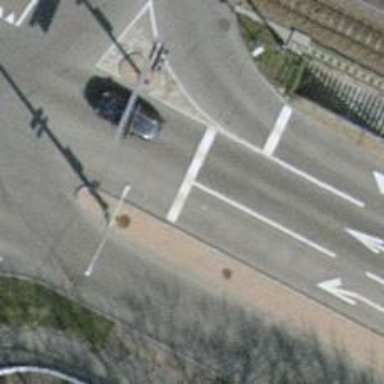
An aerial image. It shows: Road with traffic signals.